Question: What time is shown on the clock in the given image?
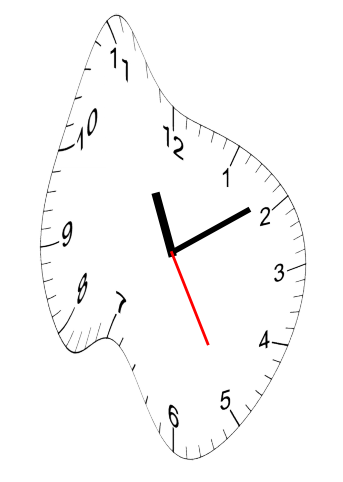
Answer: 11:09:25